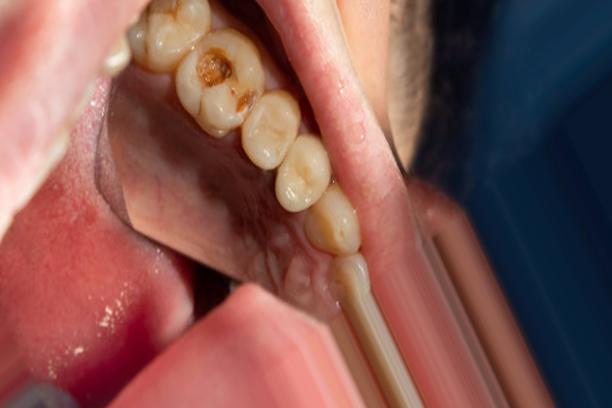
Condition: Caries